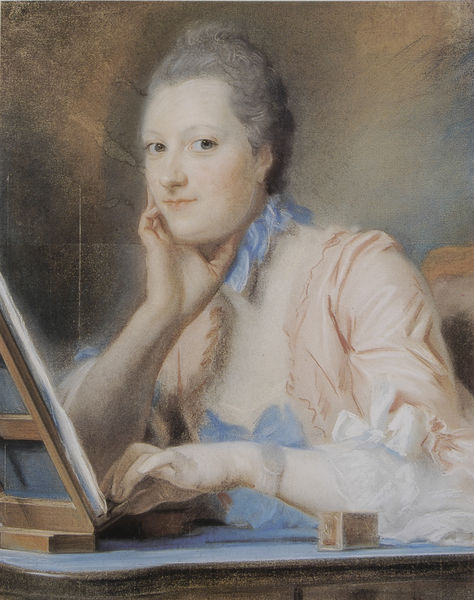
Titel: Madame de La Pouplinière
Künstler: Maurice Quentin de La Tour
Standort: Saint-Quentin
Institution: Musée Antoine Lécuyer
Schlagwörter: blau, blätter, gemälde, hand, weiß, aquarell, mädchen, ocker, sitzen, braun, finger, frau, frisur, grau, haar, holz, kleid, kreide, mund, nase, pastell, profil, stuhl, tisch, zeichnung, blick, rose, rot, schal, beige, alt, arm, arme, augen, blass, bluse, falten, gesicht, inkarnat, kragen, spitze, ärmel, bildnis, hals, hände, portrait, porträt, öl, haare, sitzend, musik, person, schleifen, england, kinn, madame, ohren, puder, renaissance, rokoko, rosa, rouge, hellblau, perücke, lächeln, wangen, papier, schreibtisch, lehne, halsband, haltung, noten, ausdruck, blue, chair, hands, oil, white, black, bun, collar, dress, face, gray, grey, hair, lace, lady, nose, painting, sitting, sleeve, table, wall, woman, halstuch, klavier, lesen, musizieren, malerin, melancholie, staffelei, hochgesteckt, oil painting, pink, brown, nachdenklich, rüschen, selbstporträt, lächelnd, betrachter, buch, dose, brett, leinwand, schachtel, pult, heft, armband, selbstportrait, wood, zeichnen, schreiben, classic, classical, skin, aufgestützt, orange, eyes, ribbon, stand, ständer, dekollté, leicht, lesepult, light, paper, weich, shadow, chin, mouth, silk, french, kästchen, desk, jacket, necklace, smile, buchständer, peach, reading, blättern, bracelet, cheeks, clothes, music, pose, gepudert, art, bleu, easel, pastel, watch, read, graue haare, grauhaarig, eye, pompadour, fingers, book, lips, pale, stare, chalk, canvas, cembalo, klied, bildung, pastellkreiden, aprikot, tan, pastellzeichnung, blick zum betrachter, bow, realistic, liest, ruffles, europe, pastels, posed, self portrait, patell, cube, ruffle, pages, block, hochgesteckte haare, smirk, dreiviertelbildnis, blick nach vorne, sitzedne frau, kleines kästchen im vordergrund, blauer kragen, bows, bue, bx, gray hair, coral, atmospheric, artwork, grace, eraser, lady posing at escritoire, ruffles and bow on wrist